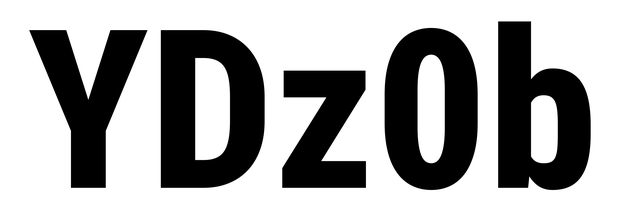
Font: Roboto_Condensed_ExtraBold